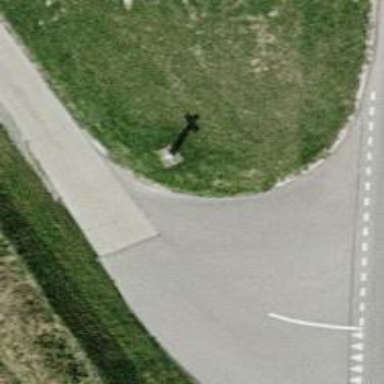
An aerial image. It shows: Historic wayside cross.